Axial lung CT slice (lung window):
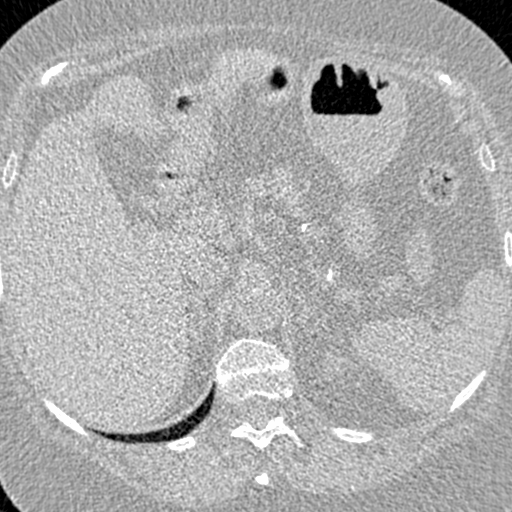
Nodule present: no